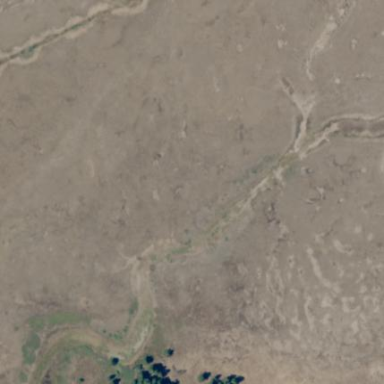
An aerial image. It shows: Wetland area characterized by wet meadow.